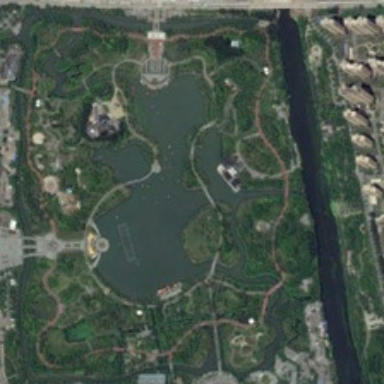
A river is near a park with many green trees and a pond .